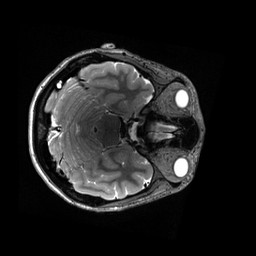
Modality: T2w
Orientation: axial
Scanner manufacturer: siemens
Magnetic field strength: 3 T
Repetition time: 3.2 s
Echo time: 0.564 s